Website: bh-photo
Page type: account-dashboard
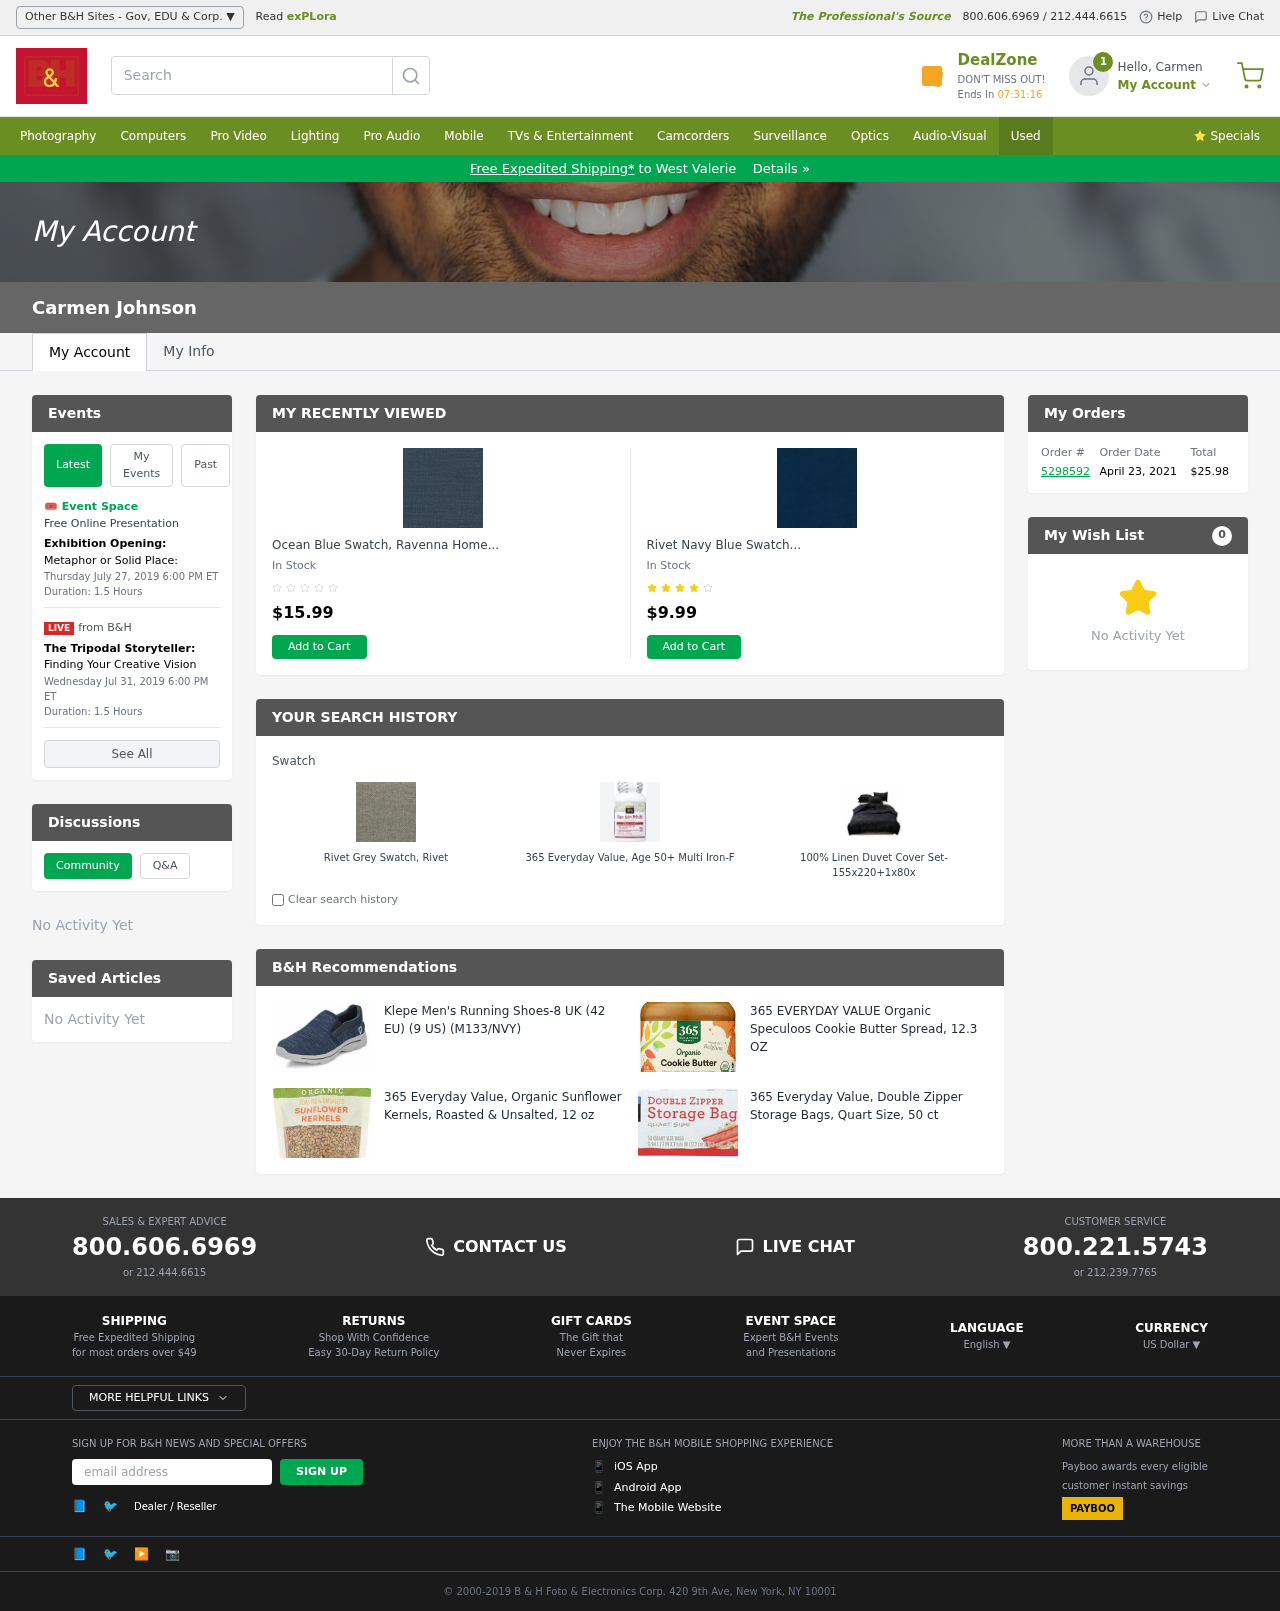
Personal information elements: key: PII_CITY
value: West Valerie
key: PII_EMAIL
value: cjohnson@yahoo.com
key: PII_FIRSTNAME
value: Carmen
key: PII_FULLNAME
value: Carmen Johnson
Product elements: key: PRODUCT1_NAME
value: Ocean Blue Swatch, Ravenna Home
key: PRODUCT1_PRICE
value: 15.99
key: PRODUCT2_NAME
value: Rivet Navy Blue Swatch
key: PRODUCT2_PRICE
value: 9.99
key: PRODUCT3_ITEM_CATEGORY
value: Swatch
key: PRODUCT3_NAME
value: Rivet Grey Swatch, Rivet
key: PRODUCT4_NAME
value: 365 Everyday Value, Age 50+ Multi Iron-Free, 90 ct
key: PRODUCT5_NAME
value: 100% Linen Duvet Cover Set-155x220+1x80x80cm
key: PRODUCT6_NAME
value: Klepe Men's Running Shoes-8 UK (42 EU) (9 US) (M133/NVY)
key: PRODUCT7_NAME
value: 365 EVERYDAY VALUE Organic Speculoos Cookie Butter Spread, 12.3 OZ
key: PRODUCT8_NAME
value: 365 Everyday Value, Organic Sunflower Kernels, Roasted & Unsalted, 12 oz
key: PRODUCT9_NAME
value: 365 Everyday Value, Double Zipper Storage Bags, Quart Size, 50 ct
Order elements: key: ORDER_ID
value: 5298592
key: ORDER_DATE
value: April 23, 2021
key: ORDER_TOTAL
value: $25.98
Other elements: key: WISHLIST_COUNT
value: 0